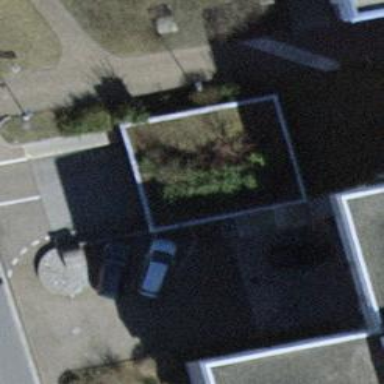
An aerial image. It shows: Parking entrance.